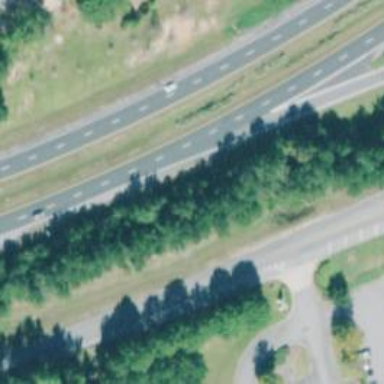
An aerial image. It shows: Asphalt motorway.